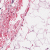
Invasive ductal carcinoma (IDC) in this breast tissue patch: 0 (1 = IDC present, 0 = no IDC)